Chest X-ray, AP view. Patient: 61 years old, sex F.
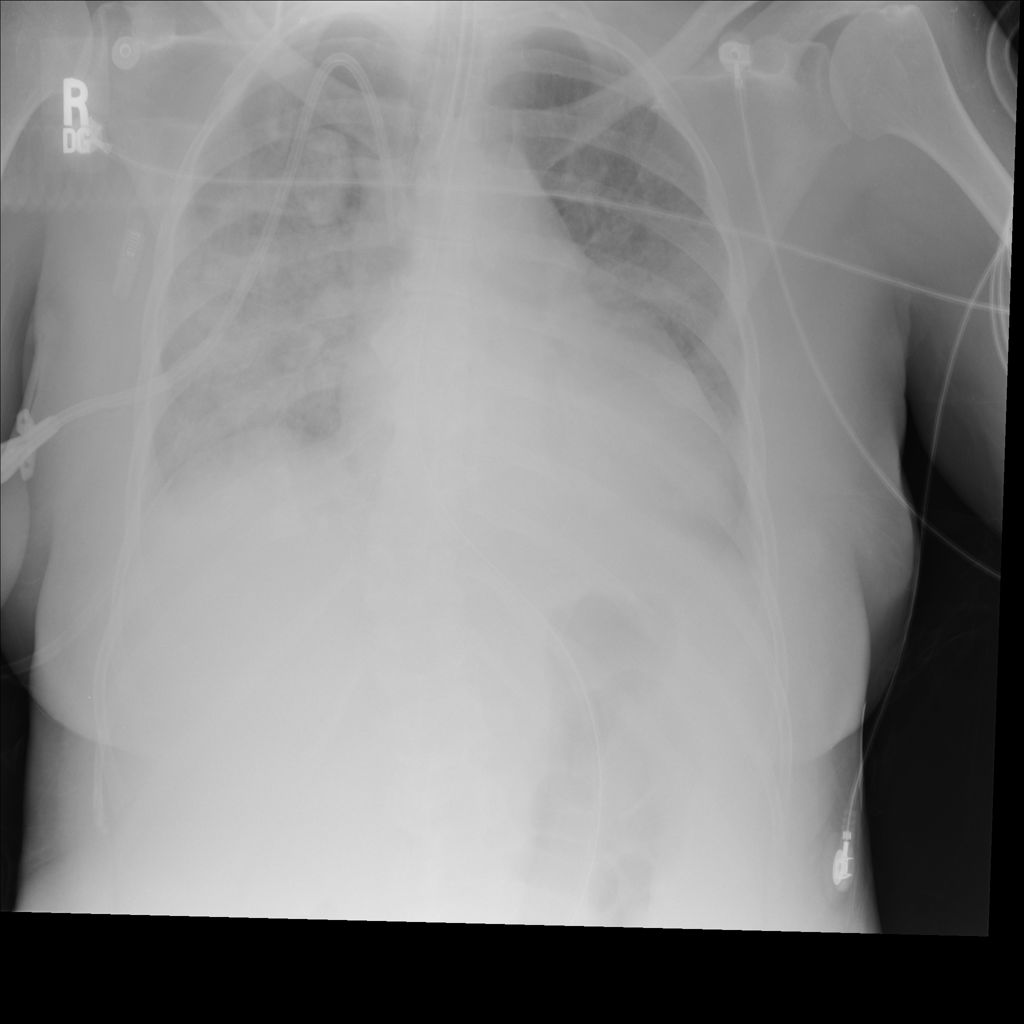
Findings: Cardiomegaly, Infiltration